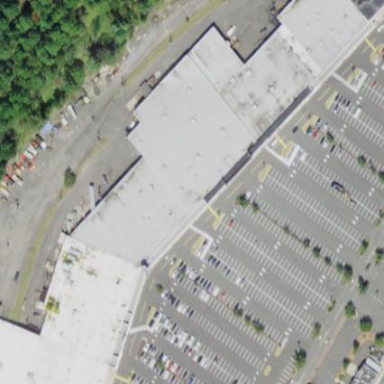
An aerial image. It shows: Retail building.